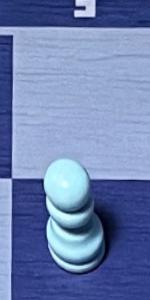
Label: Pawn_White